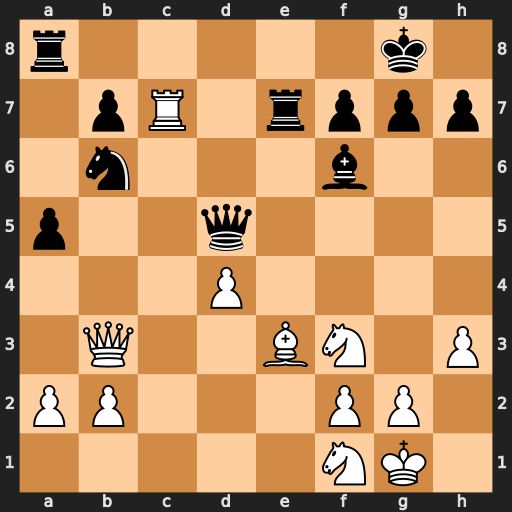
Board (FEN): r5k1/1pR1rppp/1n3b2/p2q4/3P4/1Q2BN1P/PP3PP1/5NK1
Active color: w
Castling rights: -
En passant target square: -
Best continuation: Qxb6 Rxc7 Qxc7